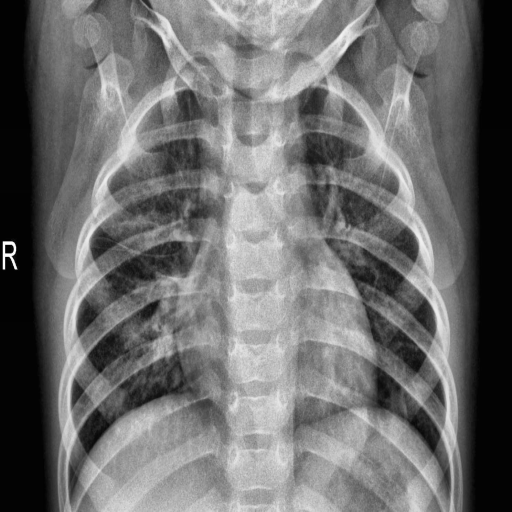
Finding: PNEUMONIA